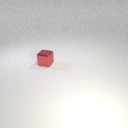
small red metal cube